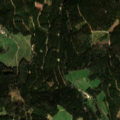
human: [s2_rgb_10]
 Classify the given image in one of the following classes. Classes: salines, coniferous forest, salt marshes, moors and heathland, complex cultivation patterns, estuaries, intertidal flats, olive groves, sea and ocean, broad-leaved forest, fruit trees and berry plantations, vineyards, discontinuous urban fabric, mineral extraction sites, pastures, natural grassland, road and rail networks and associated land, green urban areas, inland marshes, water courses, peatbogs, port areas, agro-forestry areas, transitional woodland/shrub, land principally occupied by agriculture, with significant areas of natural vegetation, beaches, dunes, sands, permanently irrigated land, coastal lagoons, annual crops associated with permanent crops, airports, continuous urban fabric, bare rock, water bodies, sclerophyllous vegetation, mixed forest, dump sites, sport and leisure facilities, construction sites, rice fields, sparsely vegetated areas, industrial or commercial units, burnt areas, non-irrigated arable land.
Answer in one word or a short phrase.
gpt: pastures, coniferous forest